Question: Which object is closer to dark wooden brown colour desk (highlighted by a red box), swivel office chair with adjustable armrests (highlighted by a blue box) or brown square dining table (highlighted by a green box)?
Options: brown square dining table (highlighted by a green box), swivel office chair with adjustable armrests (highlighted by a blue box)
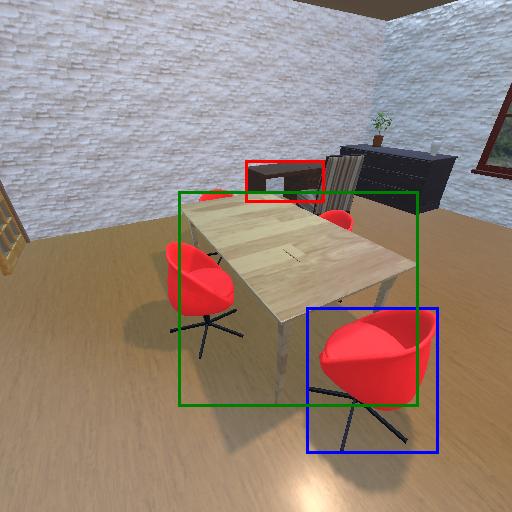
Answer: brown square dining table (highlighted by a green box)